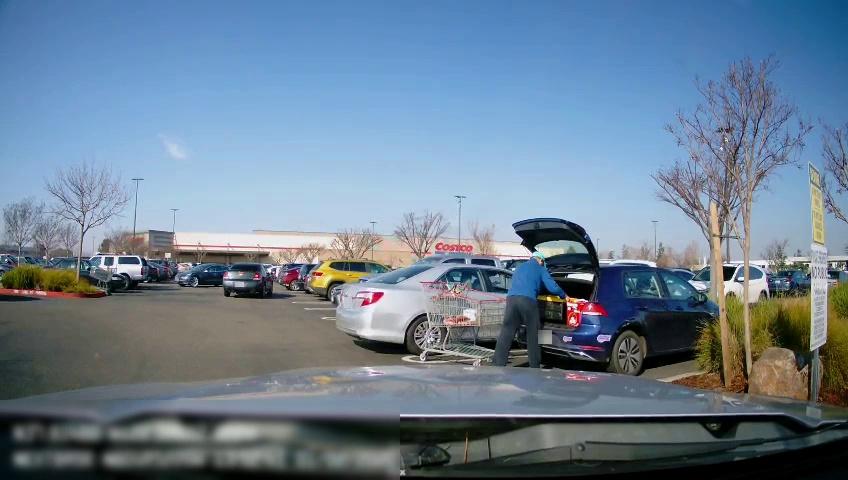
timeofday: Day
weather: Sunny
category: Drivable Space
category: Vehicles | Car
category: Vehicles | Car
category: Vehicles | Car
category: Vehicles | SUV
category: Vehicles | Car
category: Vehicles | Car
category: Vehicles | Car
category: Vehicles | Van
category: Vehicles | Truck
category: Vehicles | Car
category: Vehicles | SUV
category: Vehicles | SUV
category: Vehicles | Car
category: Vehicles | Car
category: Pedestrians
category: Vehicles | SUV
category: Vehicles | Truck
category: Traffic | Signs
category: Traffic | Signs